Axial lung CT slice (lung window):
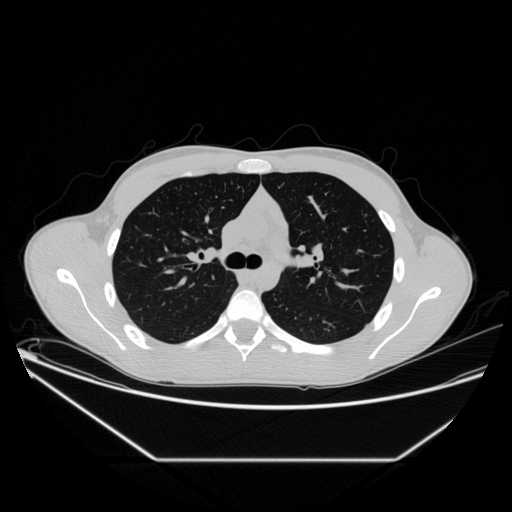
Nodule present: no